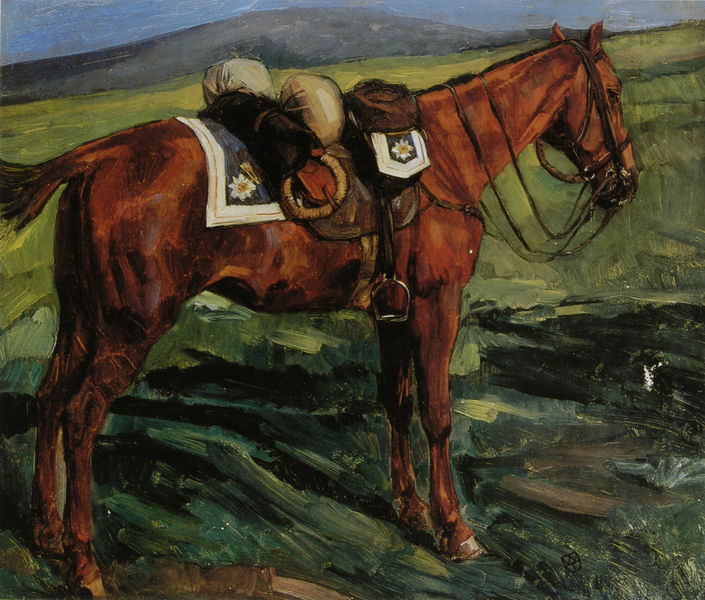
Titel: Bepacktes Kürassierpferd
Künstler: Heinrich Wilhelm Trübner
Standort: Heidelberg
Institution: Kurpfälzisches Museum der Stadt Heidelberg
Schlagwörter: berg, blau, flügel, gemälde, himmel, schatten, weiß, gelb, grün, landschaft, blume, blumen, braun, grau, hintergrund, licht, schwarz, skizze, blüte, blüten, gras, weg, wiese, stehen, bild, hals, signatur, öl, feld, hügel, natur, weide, sonne, boden, auge, decke, saum, ohren, pferd, beine, huf, hufe, pferdedecke, reiten, sattel, schweif, steigbügel, zaumzeug, zügel, seitlich, moderne, abhang, gepäck, last, transport, gebirge, farbe, alm, koppel, ölgemälde, verzierung, gründ, grass, striche, geschirr, pinsel, trense, fuchs, leder, edelweiss, edeweiss, enzian, gesattelt, moitiv, satel, schweiff, zeugel, gaul, satteldecke, margarite, präsie, #gemälde, pachtaschen, ssate, pfone